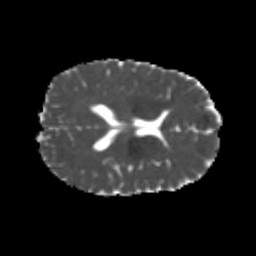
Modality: MD
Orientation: axial
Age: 23
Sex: female
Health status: healthy
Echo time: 0.074 s